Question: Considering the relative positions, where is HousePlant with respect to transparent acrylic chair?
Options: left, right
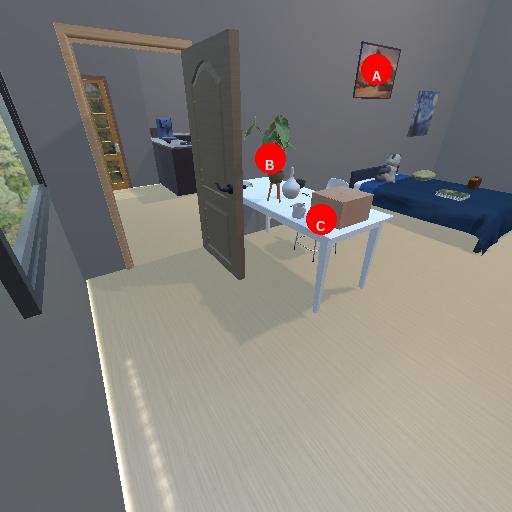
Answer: left